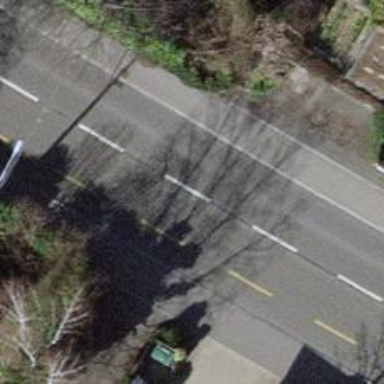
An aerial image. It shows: Secondary road with asphalt surface. Both sides have sidewalks and trolley wires are installed overhead.